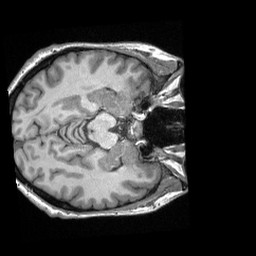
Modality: T1w
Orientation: axial
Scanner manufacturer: siemens
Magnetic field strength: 3 T
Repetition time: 2.3 s
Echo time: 0.00308 s